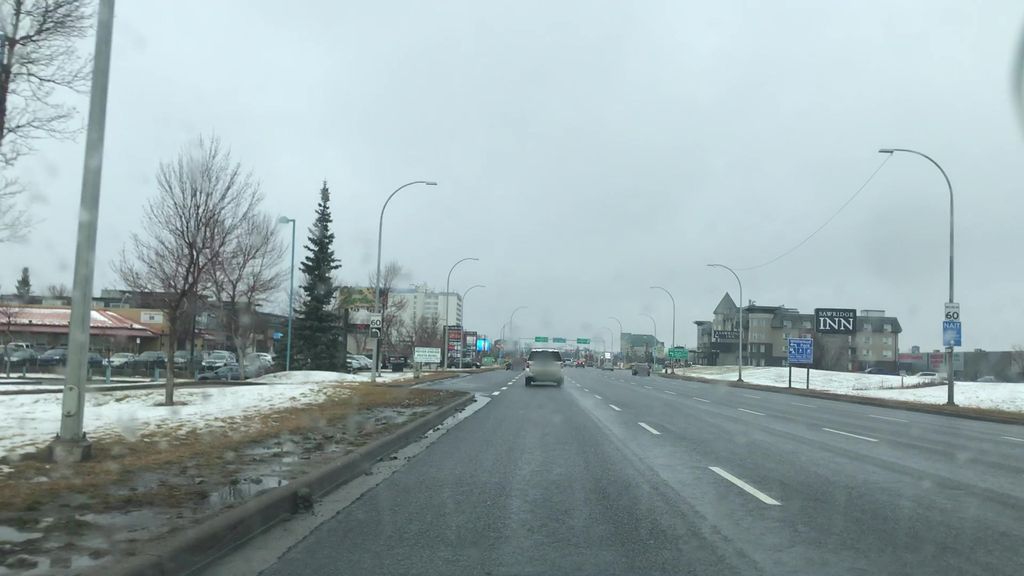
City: edmonton